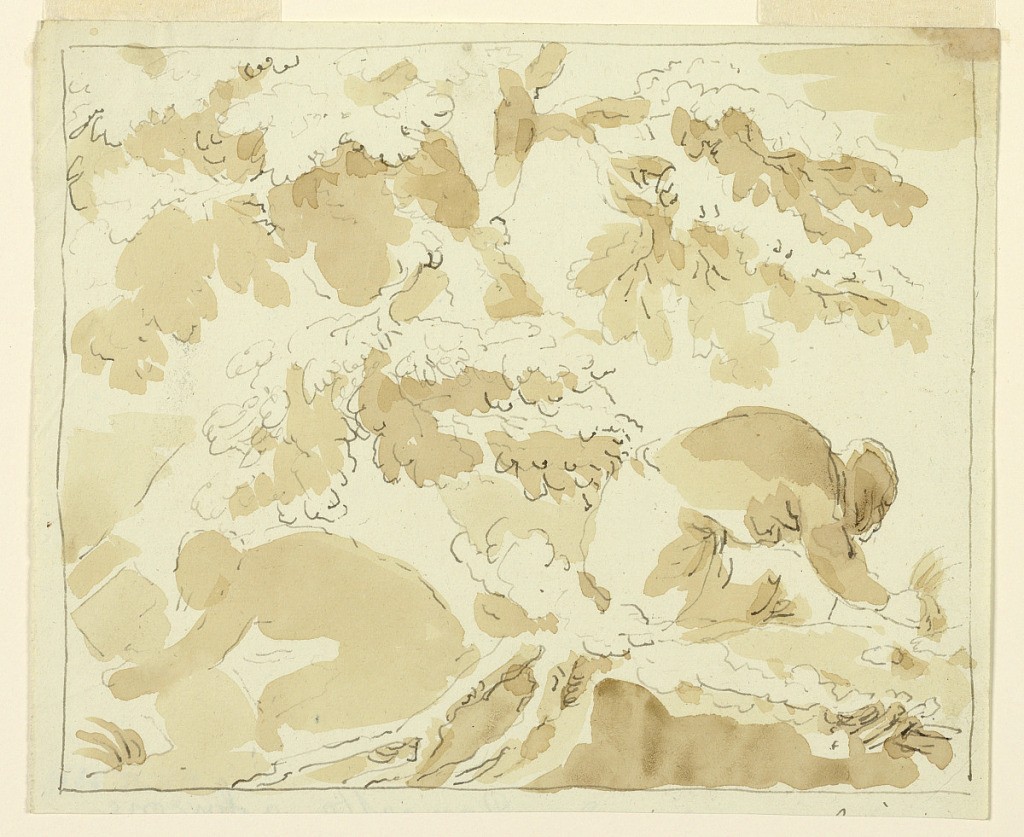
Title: Figures Seated in a Landscape
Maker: Fortunato Duranti, Italian, 1787 - 1863
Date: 1820-1857
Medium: Pen and gray ink, brush and brown wash on paper
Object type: Drawing
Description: Two figures seated back to back on a mound of pulled grass. A large tree in the background. Ink framing line.